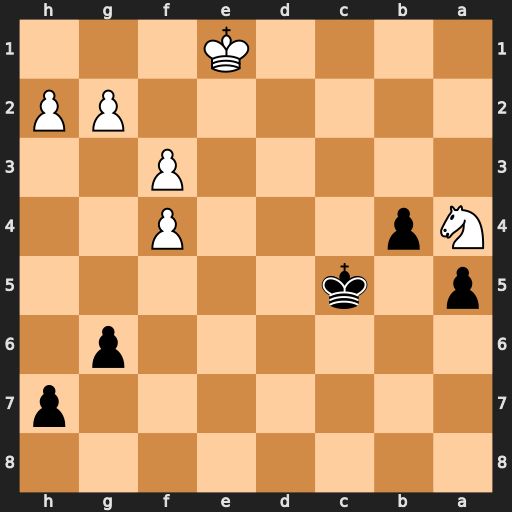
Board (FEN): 8/7p/6p1/p1k5/Np3P2/5P2/6PP/4K3
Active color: b
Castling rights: -
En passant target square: -
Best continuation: Kb5 Nb2 a4 Nd3 a3 Nc1 Kc4 Kd2 b3